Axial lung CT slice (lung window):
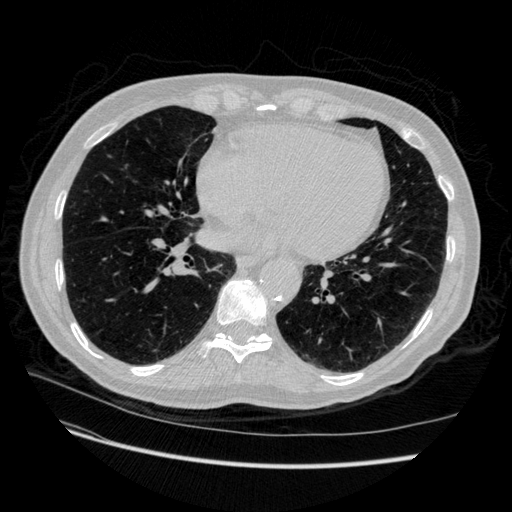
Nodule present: no